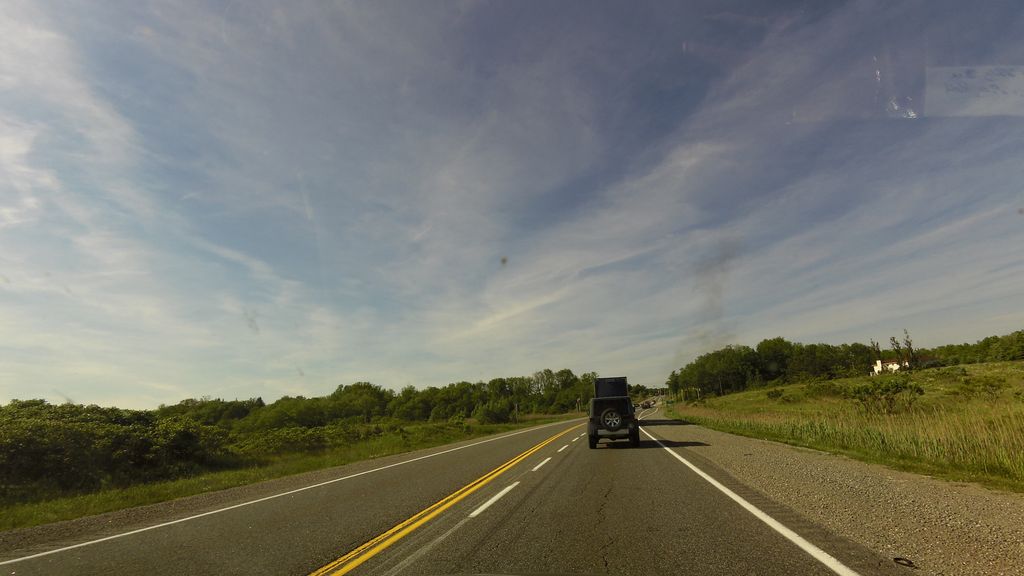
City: hamilton